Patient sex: M
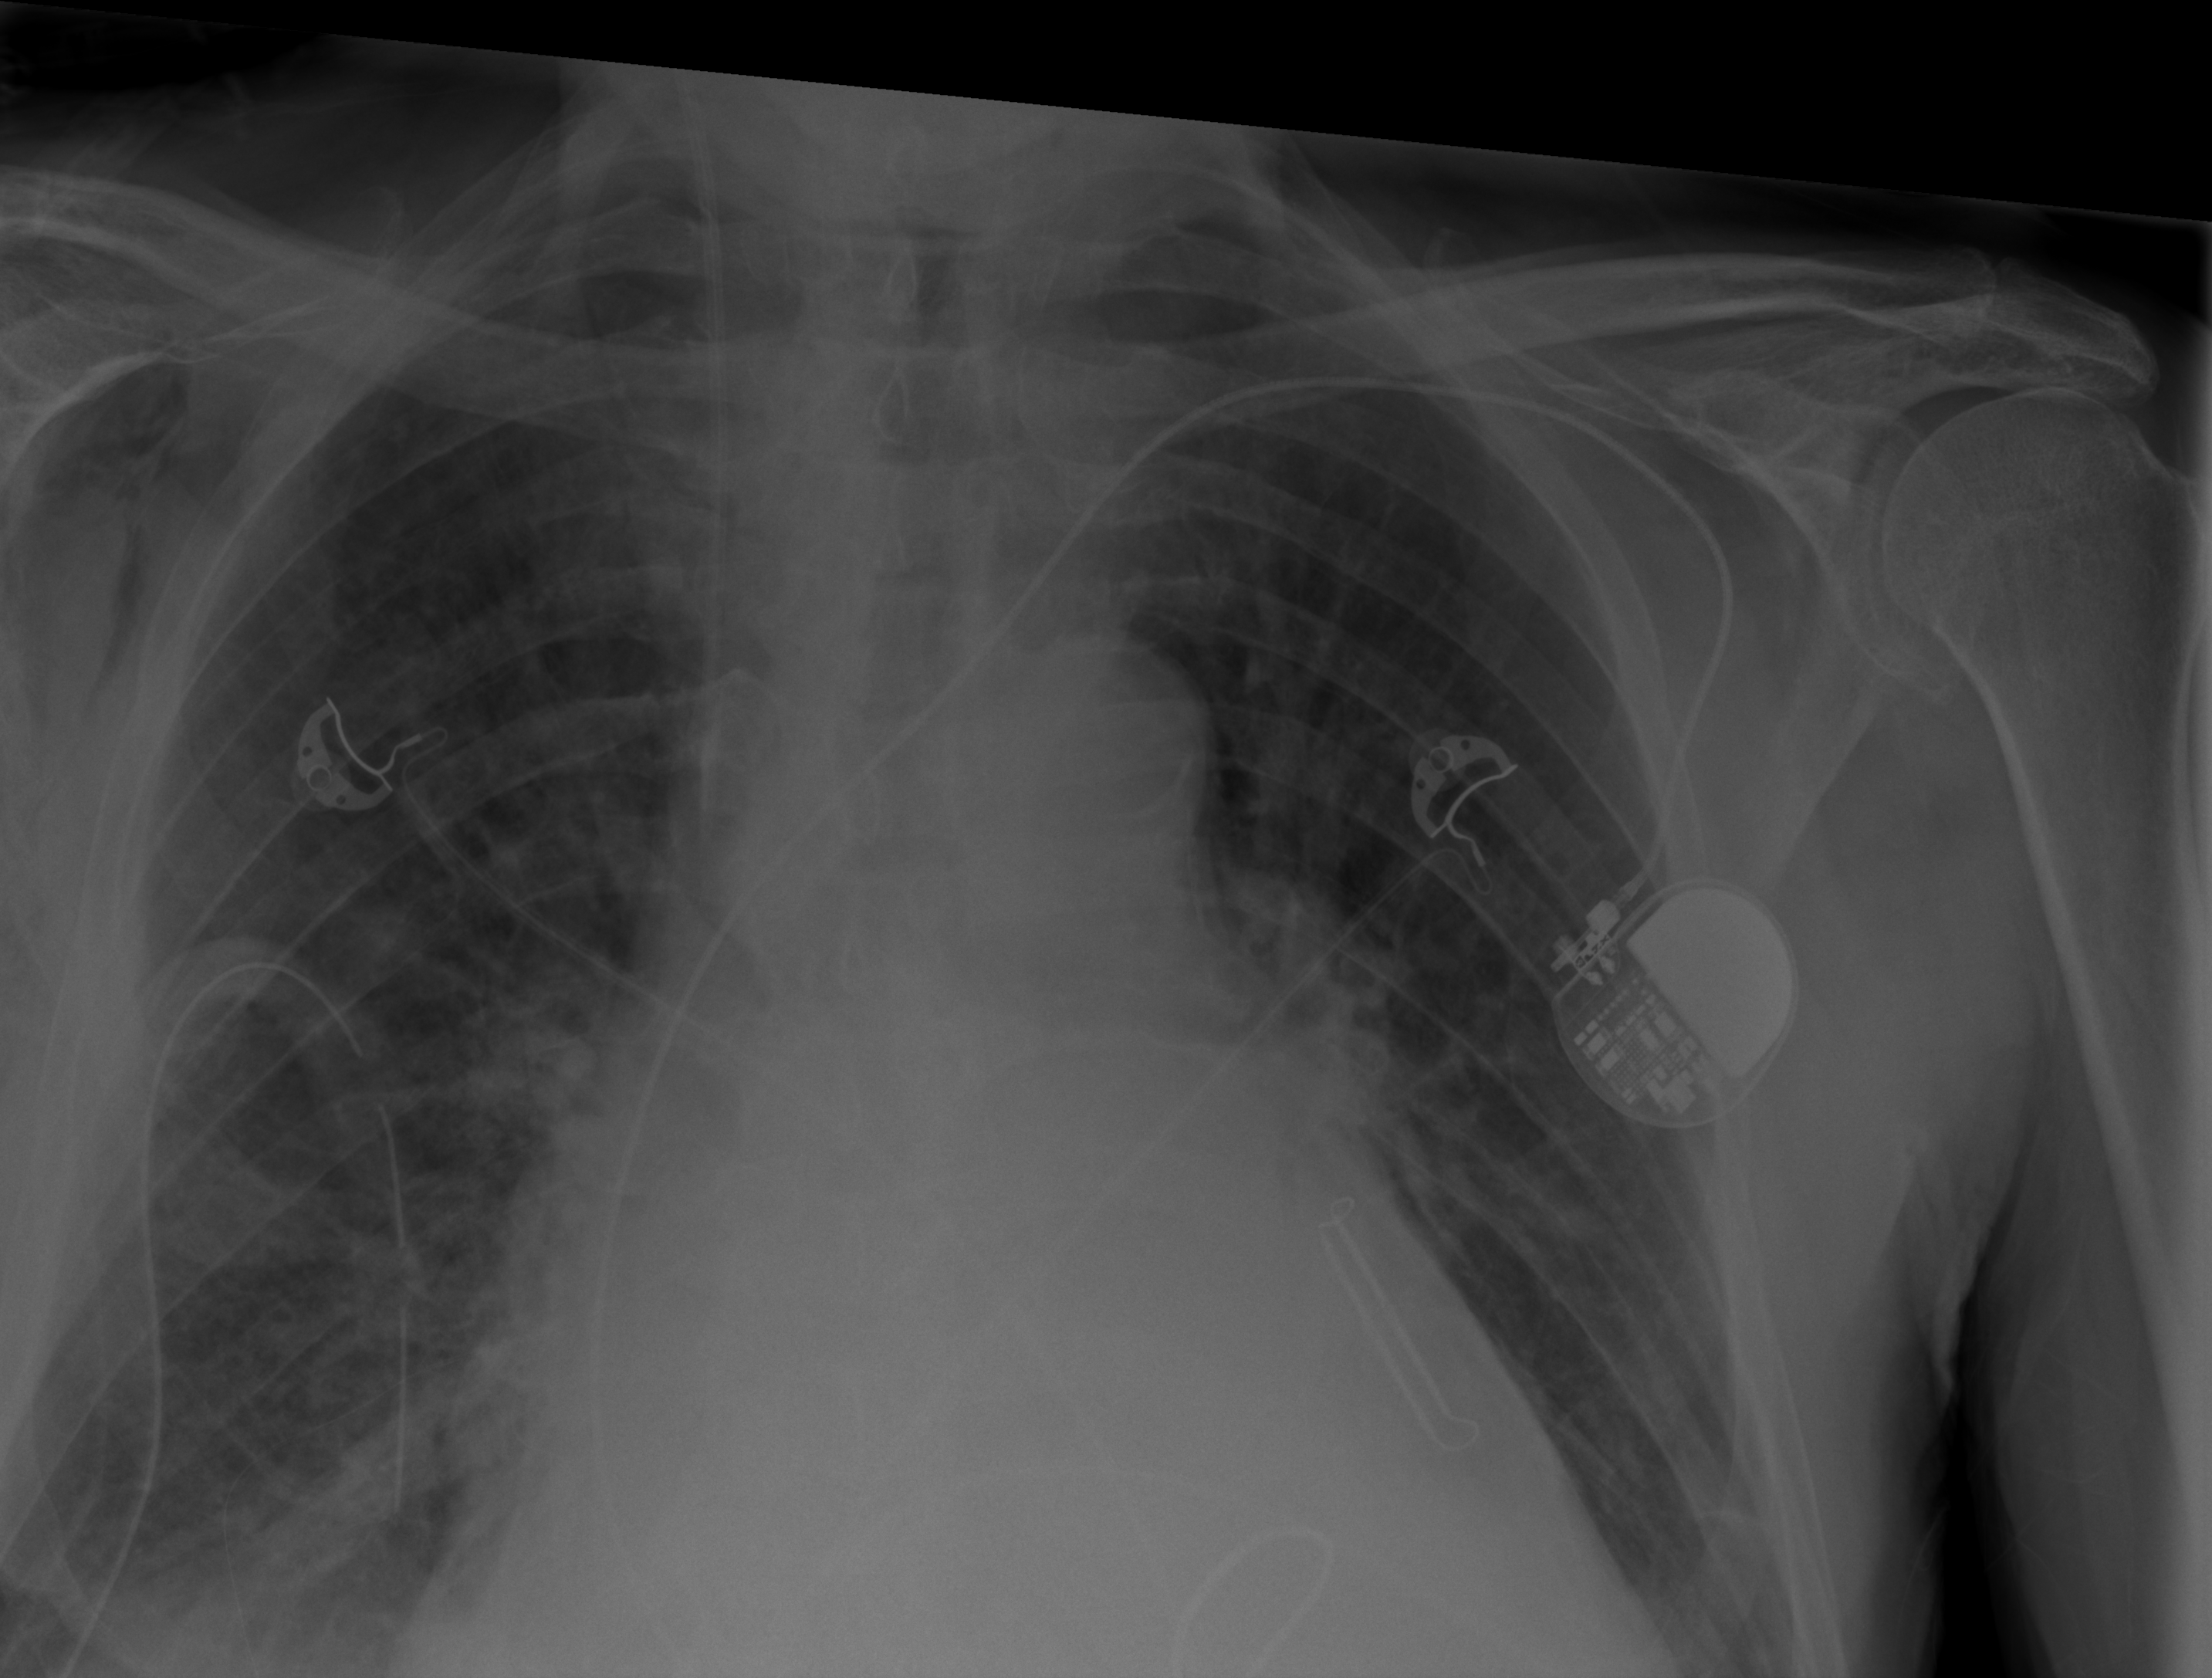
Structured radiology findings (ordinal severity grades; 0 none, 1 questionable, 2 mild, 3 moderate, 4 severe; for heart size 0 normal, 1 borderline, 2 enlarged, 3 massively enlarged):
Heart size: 3
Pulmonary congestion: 2
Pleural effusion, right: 2
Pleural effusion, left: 2
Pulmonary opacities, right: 2
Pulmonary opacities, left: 0
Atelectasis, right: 2
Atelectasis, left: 2